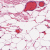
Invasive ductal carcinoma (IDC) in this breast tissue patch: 0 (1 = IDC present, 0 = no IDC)